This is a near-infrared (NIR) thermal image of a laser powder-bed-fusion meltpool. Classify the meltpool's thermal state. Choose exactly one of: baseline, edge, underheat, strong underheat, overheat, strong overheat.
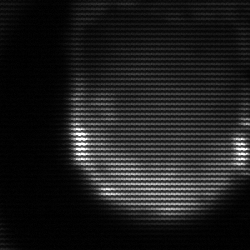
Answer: edge